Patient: sex M, age 36
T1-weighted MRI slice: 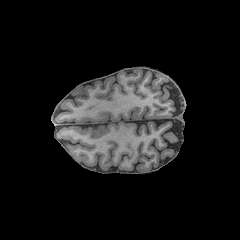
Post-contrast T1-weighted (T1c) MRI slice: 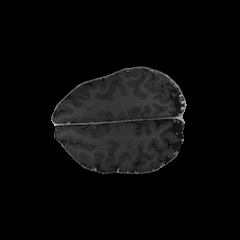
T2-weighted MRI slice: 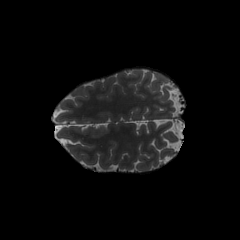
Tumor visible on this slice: no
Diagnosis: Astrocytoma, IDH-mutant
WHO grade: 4